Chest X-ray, AP view. Patient: 52 years old, sex F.
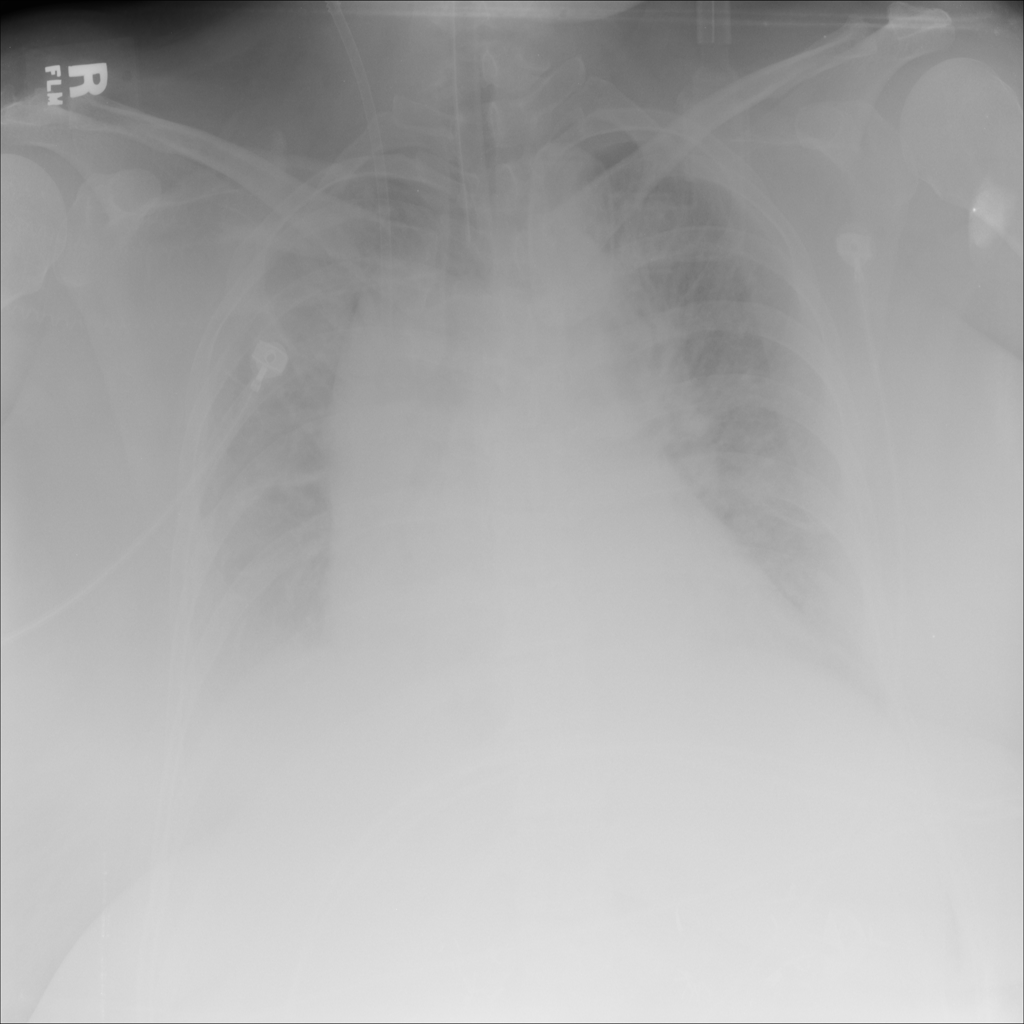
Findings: No Finding